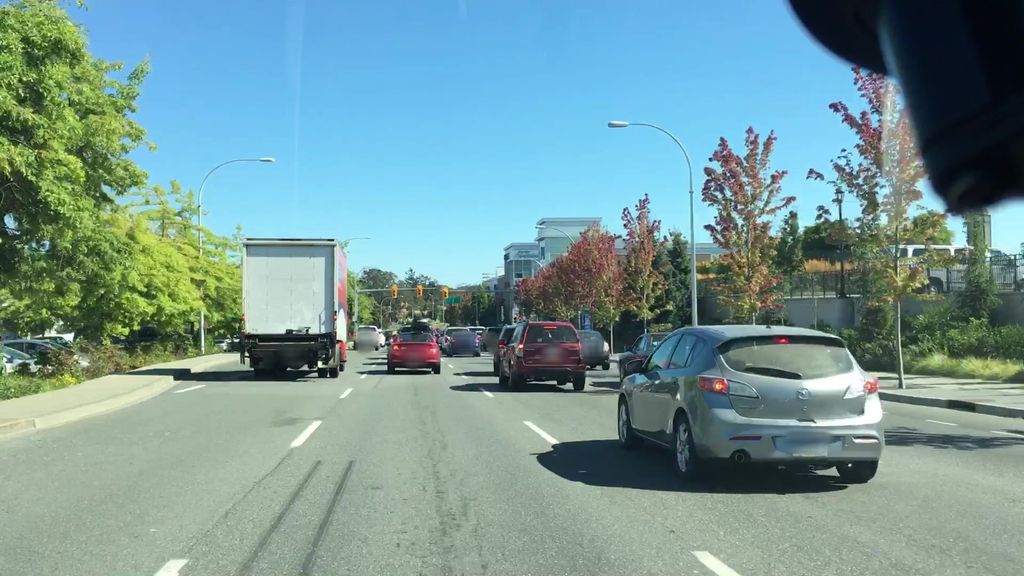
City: victoria